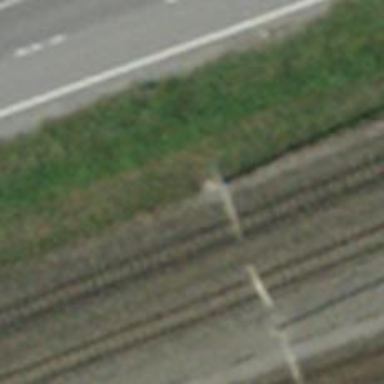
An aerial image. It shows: Power pole.